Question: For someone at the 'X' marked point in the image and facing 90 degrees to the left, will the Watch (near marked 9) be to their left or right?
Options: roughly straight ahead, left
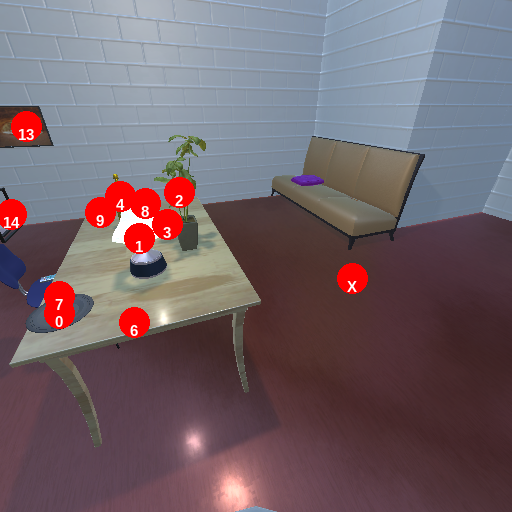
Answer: roughly straight ahead